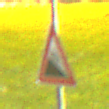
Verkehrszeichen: Gefaelle10
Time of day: Night
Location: Outdoor (Urban)
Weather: PartlyCloudy
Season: NotSpecified
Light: Artificial